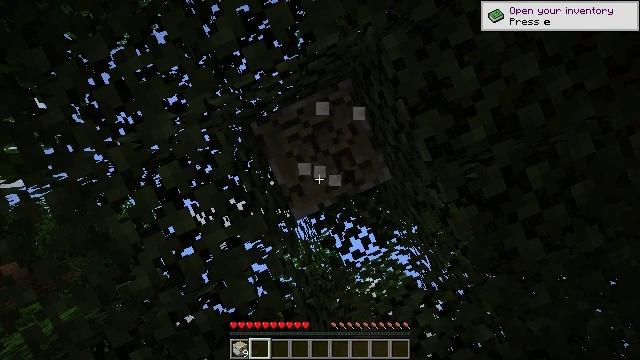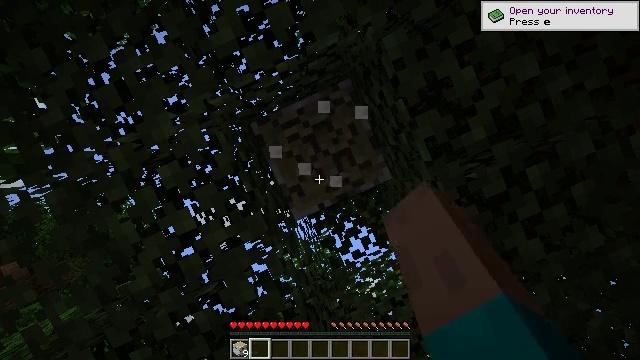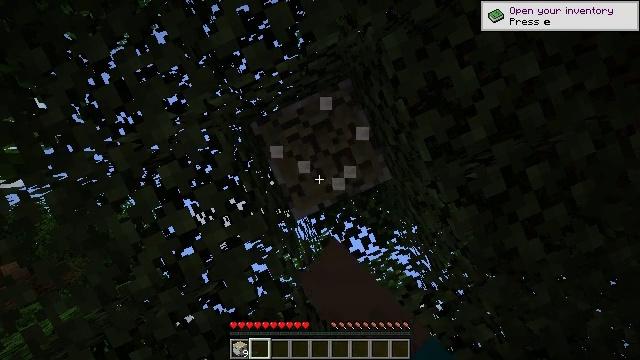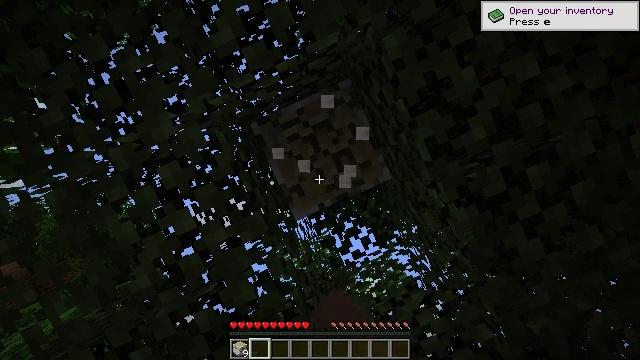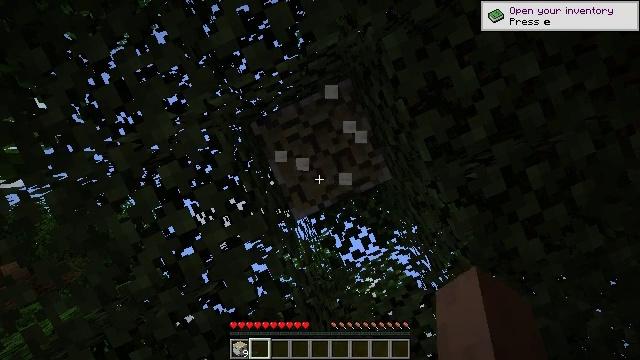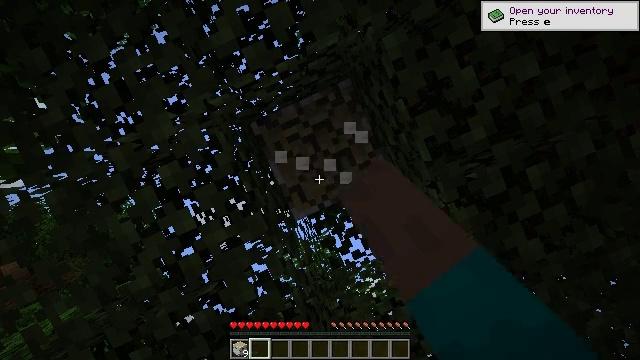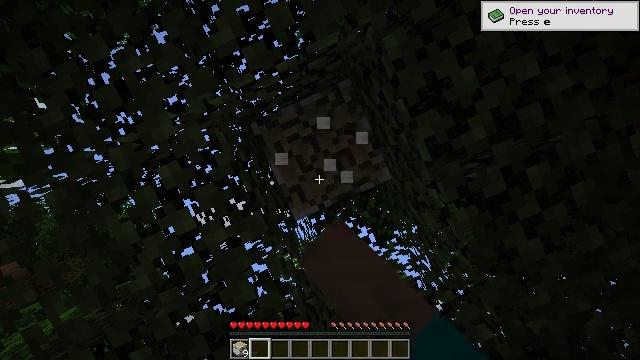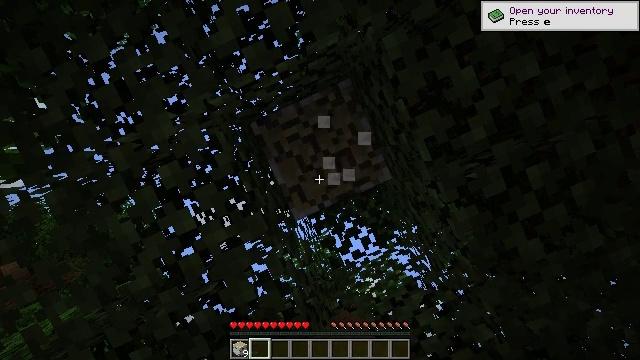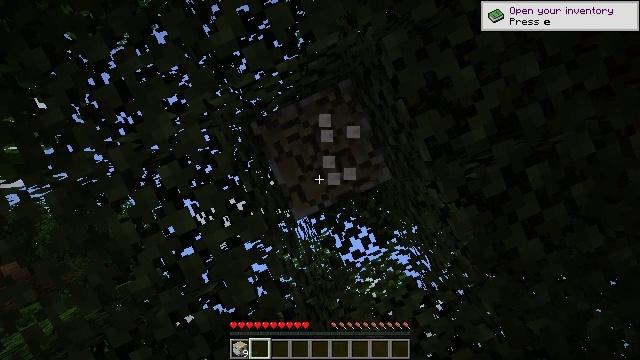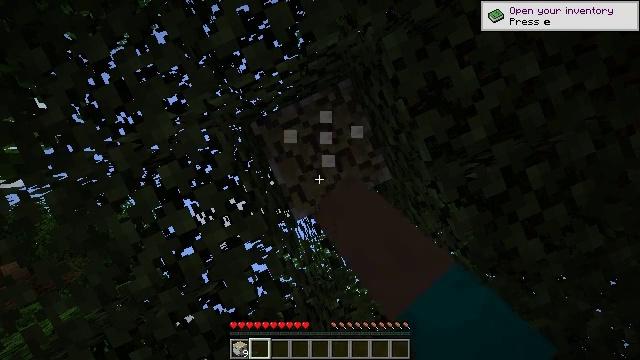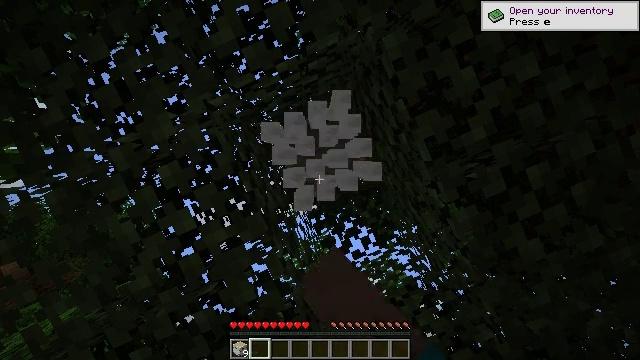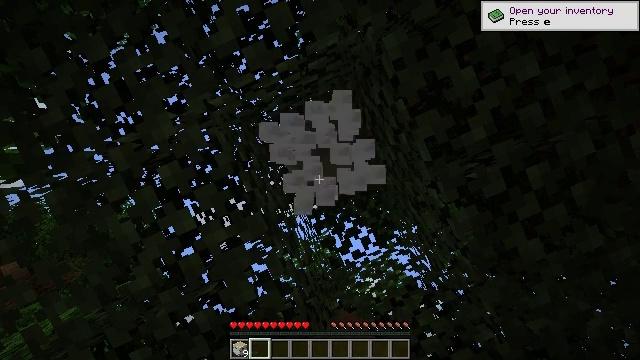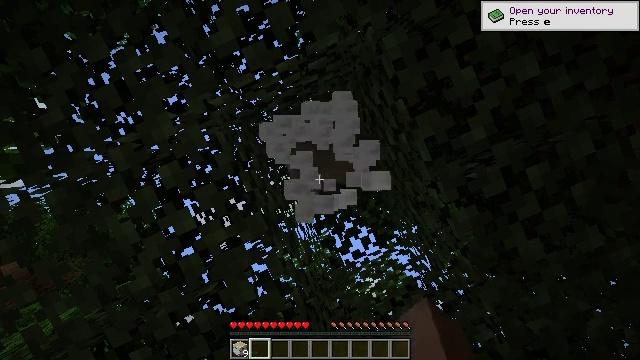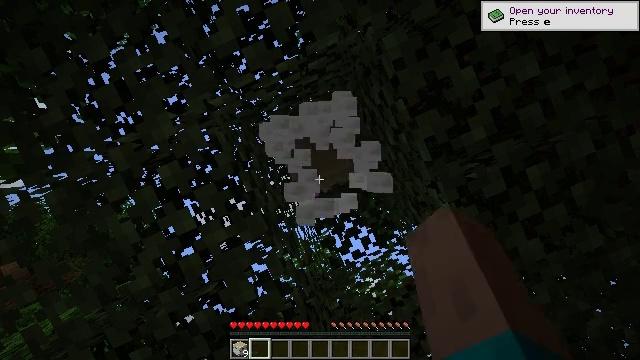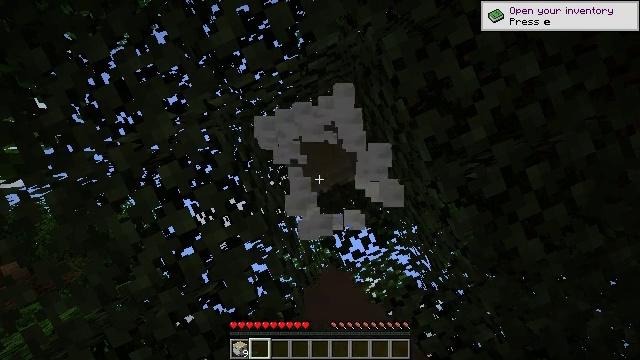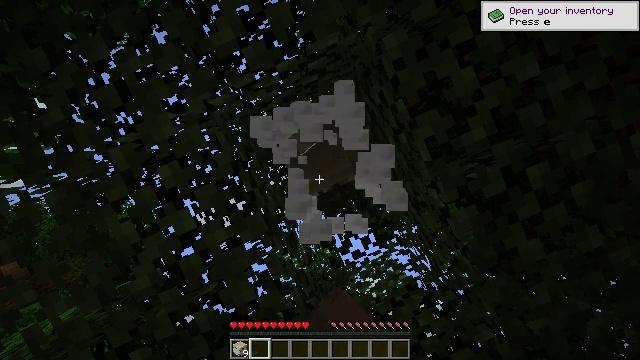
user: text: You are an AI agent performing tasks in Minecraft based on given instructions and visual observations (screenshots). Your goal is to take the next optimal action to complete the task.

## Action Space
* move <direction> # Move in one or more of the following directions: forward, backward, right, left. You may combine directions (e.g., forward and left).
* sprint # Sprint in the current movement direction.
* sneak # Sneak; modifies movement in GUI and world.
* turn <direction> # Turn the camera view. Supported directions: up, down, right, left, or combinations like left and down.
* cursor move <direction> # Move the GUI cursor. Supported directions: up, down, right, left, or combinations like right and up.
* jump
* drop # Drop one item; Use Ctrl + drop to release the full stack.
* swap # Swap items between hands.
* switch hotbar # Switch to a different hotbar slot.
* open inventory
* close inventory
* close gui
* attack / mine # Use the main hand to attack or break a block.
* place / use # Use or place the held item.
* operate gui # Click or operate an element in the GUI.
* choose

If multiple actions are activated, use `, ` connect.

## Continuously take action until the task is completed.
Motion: motion action
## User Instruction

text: Harvest birch logs from birch trees.
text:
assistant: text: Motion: attack / mine
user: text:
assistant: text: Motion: attack / mine
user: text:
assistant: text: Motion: attack / mine
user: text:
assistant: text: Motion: attack / mine
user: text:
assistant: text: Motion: attack / mine
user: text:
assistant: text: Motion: attack / mine
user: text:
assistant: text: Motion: attack / mine
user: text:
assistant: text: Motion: attack / mine
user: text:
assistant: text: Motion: attack / mine
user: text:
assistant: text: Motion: attack / mine
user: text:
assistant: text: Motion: attack / mine
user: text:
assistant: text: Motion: attack / mine
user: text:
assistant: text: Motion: attack / mine
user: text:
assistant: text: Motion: attack / mine
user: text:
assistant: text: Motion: attack / mine
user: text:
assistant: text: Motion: attack / mine
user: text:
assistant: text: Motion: attack / mine
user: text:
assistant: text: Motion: attack / mine
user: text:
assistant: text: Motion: attack / mine
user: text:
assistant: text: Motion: attack / mine
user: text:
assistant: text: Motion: attack / mine
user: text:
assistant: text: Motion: attack / mine
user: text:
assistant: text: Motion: attack / mine
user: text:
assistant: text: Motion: attack / mine
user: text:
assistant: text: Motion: attack / mine
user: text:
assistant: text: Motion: attack / mine
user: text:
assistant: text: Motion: attack / mine
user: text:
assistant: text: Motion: attack / mine
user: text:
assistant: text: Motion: attack / mine
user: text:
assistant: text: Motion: attack / mine